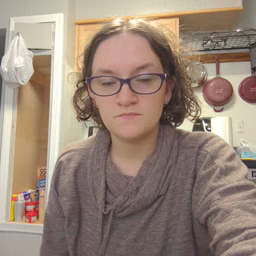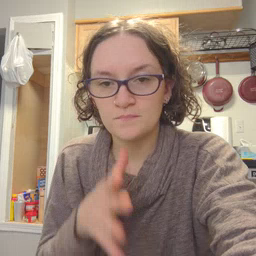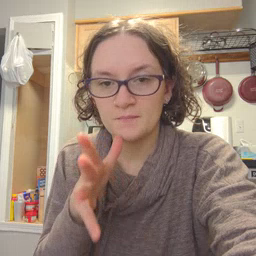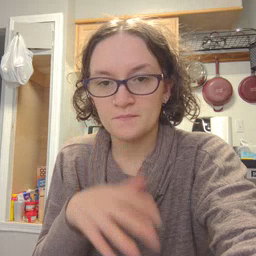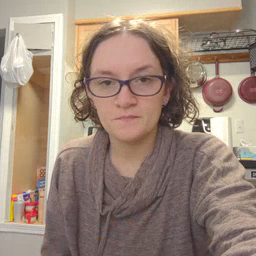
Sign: mom